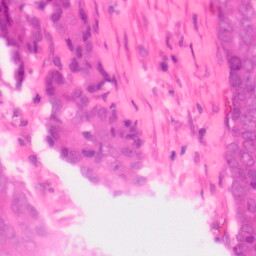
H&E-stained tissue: Colon